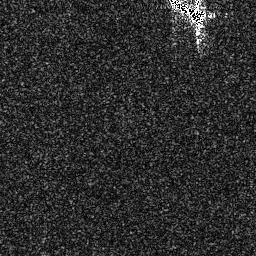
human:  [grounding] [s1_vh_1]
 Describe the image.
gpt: In the satellite image, there is  <ref>1 medium ship </ref> <box>[[64, 0, 79, 10, 0]]</box> located at top right.